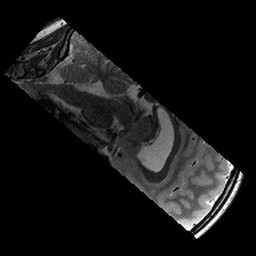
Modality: T2w
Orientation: sagittal
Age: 10
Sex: male
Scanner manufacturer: siemens
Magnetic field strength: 3 T
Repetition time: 9.23 s
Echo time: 0.067 s